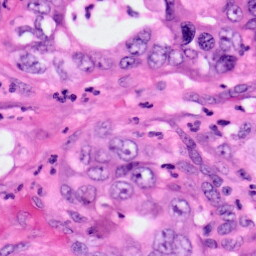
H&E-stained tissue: Pancreatic